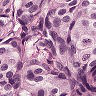
Metastatic tissue present: yes